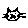
Label: cat